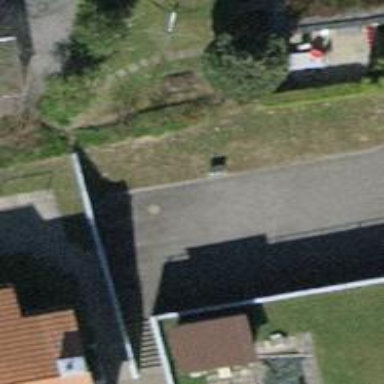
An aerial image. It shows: Driveway.